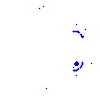
Particle: pion